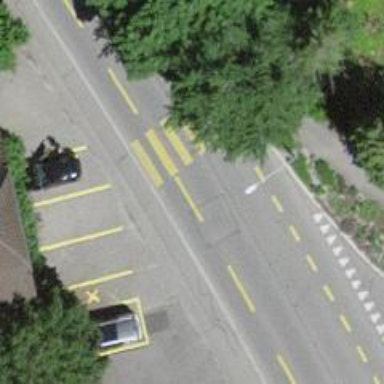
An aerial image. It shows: Marked crossing on the road.